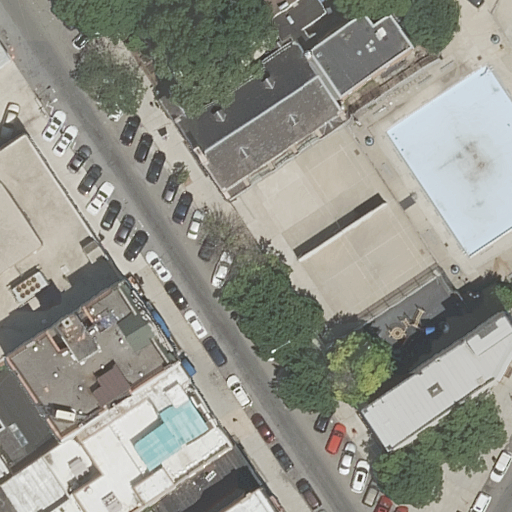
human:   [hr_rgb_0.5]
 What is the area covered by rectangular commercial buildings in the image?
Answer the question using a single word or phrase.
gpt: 0m2

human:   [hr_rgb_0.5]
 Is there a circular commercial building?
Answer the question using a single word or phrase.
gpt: no

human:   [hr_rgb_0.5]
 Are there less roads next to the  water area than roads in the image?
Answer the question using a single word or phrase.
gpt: no

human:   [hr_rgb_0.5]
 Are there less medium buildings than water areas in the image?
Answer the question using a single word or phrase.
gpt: no

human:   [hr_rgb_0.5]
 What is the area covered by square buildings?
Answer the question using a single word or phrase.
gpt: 0m2

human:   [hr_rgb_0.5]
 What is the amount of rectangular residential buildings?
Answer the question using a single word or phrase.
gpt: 5

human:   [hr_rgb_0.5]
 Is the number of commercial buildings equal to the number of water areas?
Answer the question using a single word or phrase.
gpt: no

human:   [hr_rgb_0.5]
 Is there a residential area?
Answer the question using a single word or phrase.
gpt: no

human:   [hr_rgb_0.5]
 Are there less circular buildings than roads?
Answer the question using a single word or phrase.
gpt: yes

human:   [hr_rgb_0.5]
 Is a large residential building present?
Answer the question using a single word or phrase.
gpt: yes

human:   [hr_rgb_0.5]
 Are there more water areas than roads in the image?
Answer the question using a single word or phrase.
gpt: no

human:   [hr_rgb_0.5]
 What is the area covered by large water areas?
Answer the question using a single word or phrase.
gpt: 572m2

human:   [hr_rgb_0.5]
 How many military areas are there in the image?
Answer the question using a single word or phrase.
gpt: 0

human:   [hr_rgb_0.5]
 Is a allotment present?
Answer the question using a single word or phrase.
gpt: no

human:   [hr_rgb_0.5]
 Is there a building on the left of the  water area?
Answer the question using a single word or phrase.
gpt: yes

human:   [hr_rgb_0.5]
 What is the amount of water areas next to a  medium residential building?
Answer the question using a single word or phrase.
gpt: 1

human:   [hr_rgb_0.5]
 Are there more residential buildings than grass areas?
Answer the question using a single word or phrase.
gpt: yes

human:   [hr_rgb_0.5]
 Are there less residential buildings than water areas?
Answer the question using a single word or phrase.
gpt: no

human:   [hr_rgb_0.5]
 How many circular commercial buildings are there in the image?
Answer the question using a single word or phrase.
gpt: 0

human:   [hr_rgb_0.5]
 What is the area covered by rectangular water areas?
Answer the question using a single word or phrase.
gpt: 572m2

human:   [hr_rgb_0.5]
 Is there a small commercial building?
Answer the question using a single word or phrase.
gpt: no

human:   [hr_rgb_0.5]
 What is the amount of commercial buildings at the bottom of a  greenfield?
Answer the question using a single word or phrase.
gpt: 0

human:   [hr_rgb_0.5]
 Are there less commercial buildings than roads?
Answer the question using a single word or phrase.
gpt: yes

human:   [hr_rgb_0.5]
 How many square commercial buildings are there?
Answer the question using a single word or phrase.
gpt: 0

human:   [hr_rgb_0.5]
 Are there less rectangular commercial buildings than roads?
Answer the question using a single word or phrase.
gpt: yes

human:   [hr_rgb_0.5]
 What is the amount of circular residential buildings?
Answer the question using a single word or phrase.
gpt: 0

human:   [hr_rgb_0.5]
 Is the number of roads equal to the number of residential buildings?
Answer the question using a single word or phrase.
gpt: no

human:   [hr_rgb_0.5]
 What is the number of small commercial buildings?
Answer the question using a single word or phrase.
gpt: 0

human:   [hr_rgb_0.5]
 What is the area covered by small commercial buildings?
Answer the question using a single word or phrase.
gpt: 0m2

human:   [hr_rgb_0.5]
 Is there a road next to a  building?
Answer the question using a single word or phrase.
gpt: yes

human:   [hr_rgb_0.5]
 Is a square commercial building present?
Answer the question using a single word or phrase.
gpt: no

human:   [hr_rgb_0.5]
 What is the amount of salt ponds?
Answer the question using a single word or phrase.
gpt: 0

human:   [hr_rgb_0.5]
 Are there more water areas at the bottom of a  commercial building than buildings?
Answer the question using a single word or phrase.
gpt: no

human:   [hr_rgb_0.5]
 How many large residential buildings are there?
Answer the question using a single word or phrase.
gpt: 3

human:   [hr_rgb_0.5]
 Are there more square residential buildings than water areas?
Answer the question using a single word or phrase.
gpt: no

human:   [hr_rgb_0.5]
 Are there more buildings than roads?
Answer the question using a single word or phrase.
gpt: yes